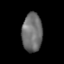
Tissue: lung
Cell type: Others
Senescence score: 0.2427
Nuclear area (px): 768
Mean DAPI intensity: 111.332